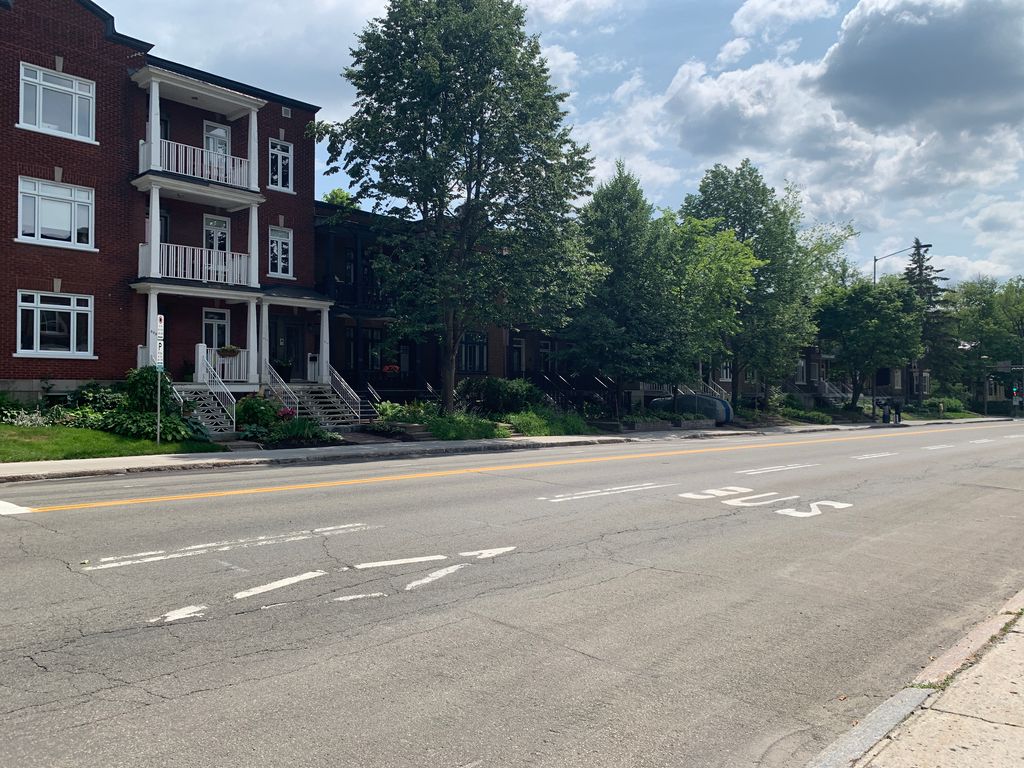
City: quebec_city